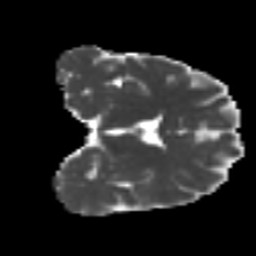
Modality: MD
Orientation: coronal
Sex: male
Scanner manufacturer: ge
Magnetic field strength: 3 T
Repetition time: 7 s
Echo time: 0.08 s